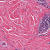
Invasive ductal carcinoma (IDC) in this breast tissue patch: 0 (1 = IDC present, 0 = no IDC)